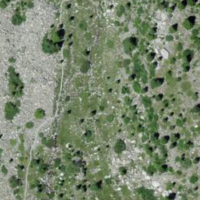
EUNIS habitat code: 31
Species observed at this site:
Aster alpinus